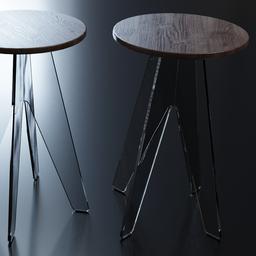
Label: furniture